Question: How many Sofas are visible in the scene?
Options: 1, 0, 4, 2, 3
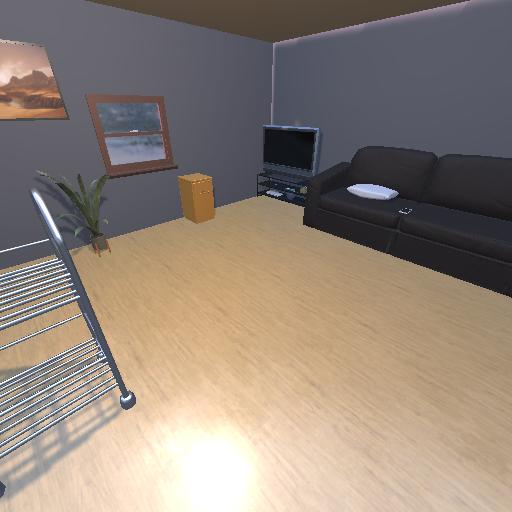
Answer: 1